Question: on my wordpress site when i clicked on "My Account" link at that time it will me display login page . Currently it's fine .
my problem is when i login with my email address at that time it display me error check below screen shot .

it just working with the username not in email address and also it says "username and email" .
How can i fix this issue please help me anyone ...
Many thanks
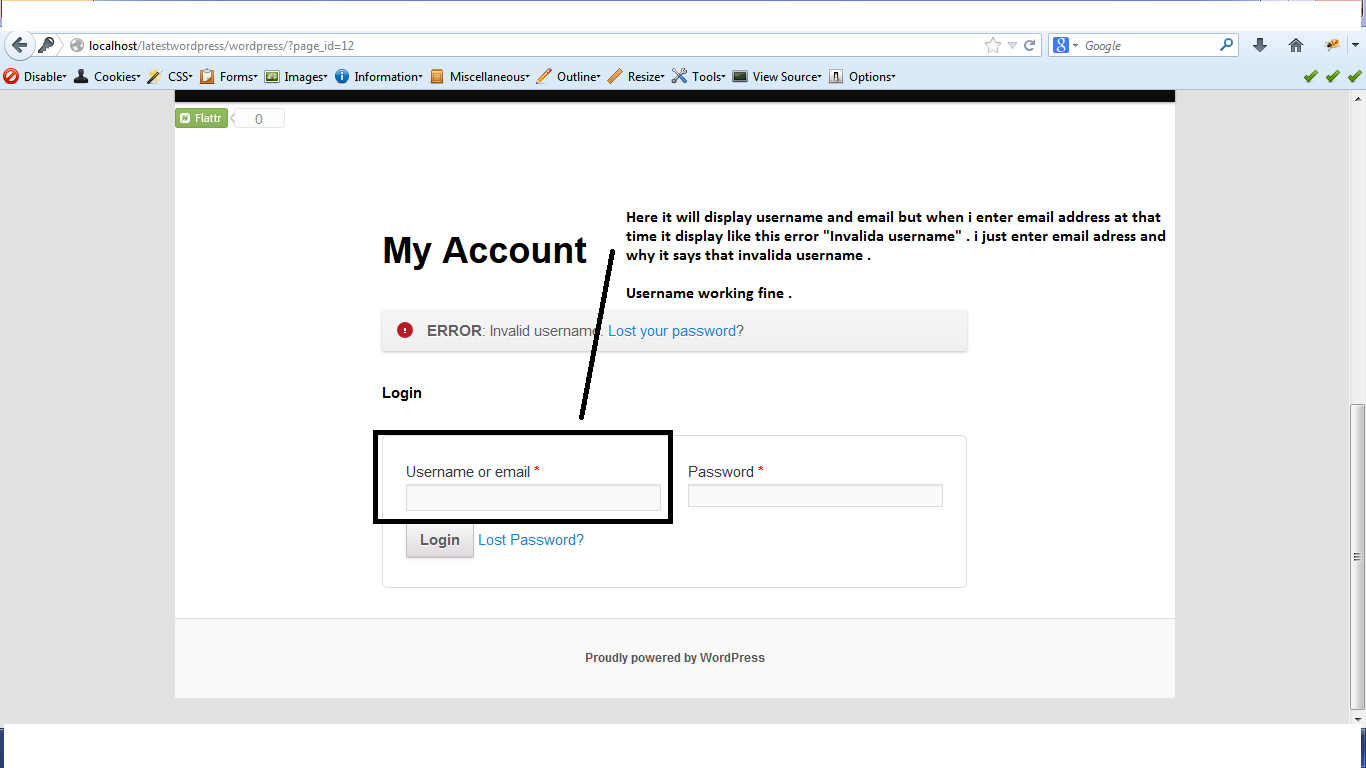
Answer: If you don't want to use a plugin, you can add the following to your functions.php file it will allow you to login with the username email address:
'''
// remove the default filter
remove_filter( 'authenticate', 'wp_authenticate_username_password', 20, 3 );
// add custom filter
add_filter( 'authenticate', 'fb_authenticate_username_password', 20, 3 );
function fb_authenticate_username_password( $user, $username, $password ) {
// If an email address is entered in the username box,
// then look up the matching username and authenticate as per normal, using that.
if ( ! empty( $username ) )
$user = get_user_by( 'email', $username );
if ( isset( $user->user_login, $user ) )
$username = $user->user_login;
// using the username found when looking up via email
return wp_authenticate_username_password( NULL, $username, $password );
}
'''
(The above was found <URL>